Field crop: maize
Growth stage: 2
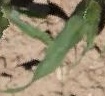
Species: maize